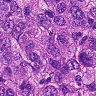
Metastatic tissue present: yes